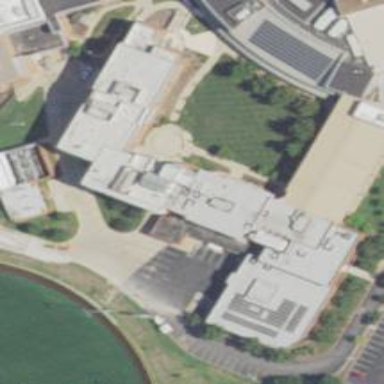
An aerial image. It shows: School building.